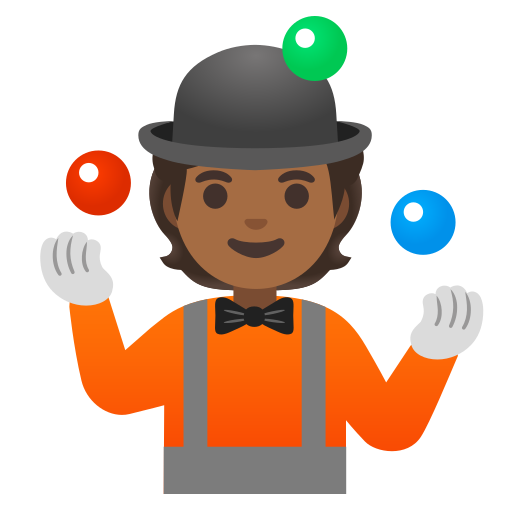
Emoji: 🤹🏾